Brain MRI, t2w sequence, axial 2D slice.
Patient: age 32, sex F, weight 95 kg, height 1.95 m
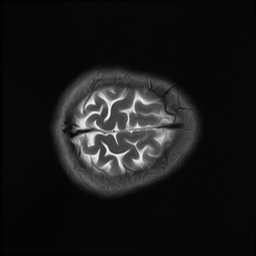